Question: I have a Swing GUI challenge that I have distilled to the following SSCCE. The issue is that the JTree/JScrollPane jumps around in a disturbing manner when updating the JLabel at the bottom of the window to reflect the selected node.
The best way to see this behavior is to run the SSCCE, click in the JTree, and hold your keyboard's down-arrow to rapidly to traverse the JTree. The GUI flickers as if the JLabel is being removed and then added again. This isn't really the case, though -- I'm just updating the JLabel's text.
I'd like to control the redrawing of the GUI so that it isn't so jarring. I need to retain the word wrapping and dynamic height of the "status bar" -- using a fixed height component would solve the jumping, but defeats the design idea.
I've tried several different approaches to updating the "status bar" area (one of the approaches you can see commented out in the SSCCE's TreeSelectionListener), but everything I've tried either results in improper recalculation of the height or flickering.

'''
import java.awt.*;
import javax.swing.*;
import javax.swing.event.*;
import javax.swing.tree.*;
public class JTreePlusStatus extends JFrame {
JPanel _contentPane;
JScrollPane _jScrollPane;
JTree _jTree;
JLabel _jLabelDescription;
GridBagConstraints _gbcJLabelDescription;
public static void main(String[] args) {
EventQueue.invokeLater(new Runnable() {
public void run() {
try {
String sysLaf = UIManager.getSystemLookAndFeelClassName();
UIManager.setLookAndFeel(sysLaf);
JFrame frame = new JTreePlusStatus();
frame.setSize(300, 300);
frame.setLocationRelativeTo(null);
frame.setDefaultCloseOperation(JFrame.EXIT_ON_CLOSE);
frame.setVisible(true);
} catch (Exception e) {
e.printStackTrace();
}
}
});
}
public JTreePlusStatus() {
initComponents();
initCustom();
}
void initComponents() {
// Boilerplate layout busywork
_contentPane = new JPanel();
GridBagLayout gblContentPane = new GridBagLayout();
_contentPane.setLayout(gblContentPane);
setContentPane(_contentPane);
_jScrollPane = new JScrollPane();
GridBagConstraints gbcJScrollPane = new GridBagConstraints();
gbcJScrollPane.fill = GridBagConstraints.BOTH;
gbcJScrollPane.weighty = 1.0;
gbcJScrollPane.weightx = 1.0;
gbcJScrollPane.gridx = 0;
gbcJScrollPane.gridy = 0;
_contentPane.add(_jScrollPane, gbcJScrollPane);
_jTree = new JTree();
_jScrollPane.setViewportView(_jTree);
_jTree.addTreeSelectionListener(new TreeSelectionListenerImpl());
_jLabelDescription = new JLabel(" ");
_gbcJLabelDescription = new GridBagConstraints();
_gbcJLabelDescription.fill = GridBagConstraints.HORIZONTAL;
_gbcJLabelDescription.gridx = 0;
_gbcJLabelDescription.gridy = 1;
_contentPane.add(_jLabelDescription, _gbcJLabelDescription);
}
void initCustom() {
// Set sample data onto the JTree
_jTree.setModel(createSampleModel());
// Expand entire tree
for (int i = 0; i < _jTree.getRowCount(); i++) {
_jTree.expandRow(i);
}
}
public DefaultTreeModel createSampleModel() {
DefaultMutableTreeNode top = new DefaultMutableTreeNode("Music");
for (int i = 0; i < 100; i++) {
String s = "Classical - Concertos - Beethoven "
+ "- S No. 5 - E-Flat Major " + i;
top.add(new DefaultMutableTreeNode(s));
}
DefaultTreeModel defaultTreeModel = new DefaultTreeModel(top);
return defaultTreeModel;
}
class TreeSelectionListenerImpl implements TreeSelectionListener {
public void valueChanged(TreeSelectionEvent e) {
TreePath selectionPath = _jTree.getSelectionPath();
String s = selectionPath.getLastPathComponent().toString();
String newText = "<html><b>Name:</b> " + s
+ " <br><b>Description: </b>" + s + "</html>";
/** Tried this -- causes the JTree to jump around */
_jLabelDescription.setText(newText);
/**
* OK, try making a new JLabel and "set" it into the parent,
* hoping that there won't be an intermediate state where label's
* space in the GUI collapses temporarily
*/
//final JLabel newJLabel = new JLabel(newText);
//final Container parent = _jLabelDescription.getParent();
//parent.add(newJLabel, _gbcJLabelDescription, 1);
//parent.remove(_jLabelDescription);
//if (parent instanceof JComponent) {
// JComponent jc = (JComponent) parent;
// jc.validate(); // must revalidate after adding or removing
//}
//_jLabelDescription = newJLabel;
// No luck, JTree/JScrollPane still jumps around
}
}
}
'''
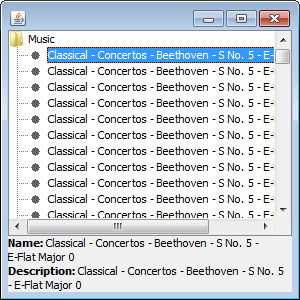
Answer: Seems to work ok when using a JTextPane instead of a JLabel:
'''
_jLabelDescription = new JTextPane();
_jLabelDescription.setContentType( "text/html" );
'''